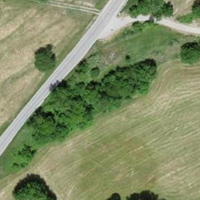
EUNIS habitat code: 52
Species observed at this site:
Hedera helix
Clematis vitalba
Fraxinus excelsior